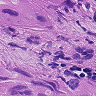
Metastatic tissue present: yes